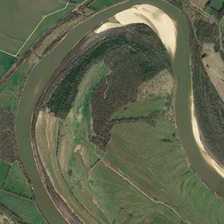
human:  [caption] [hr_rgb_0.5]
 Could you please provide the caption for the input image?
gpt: some farmlands are in two sides of a curved river .

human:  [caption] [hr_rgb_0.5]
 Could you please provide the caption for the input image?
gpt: some farmlands are in two sides of a curved river .

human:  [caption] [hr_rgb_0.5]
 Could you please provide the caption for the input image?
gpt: some farmlands are in two sides of a curved river .

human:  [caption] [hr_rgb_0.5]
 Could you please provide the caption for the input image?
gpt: some farmlands are in two sides of a curved river .

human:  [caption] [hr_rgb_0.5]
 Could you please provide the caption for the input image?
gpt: some farmlands are in two sides of a curved river .